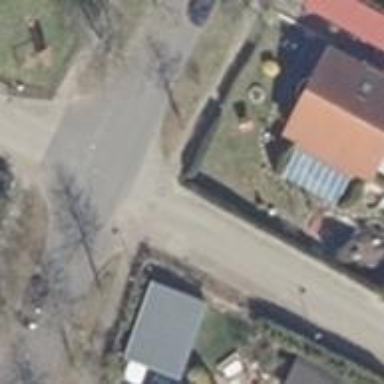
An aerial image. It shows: Unmarked crossing on the road.